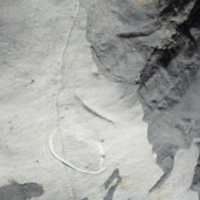
EUNIS habitat code: 49
Species observed at this site:
Doronicum grandiflorum